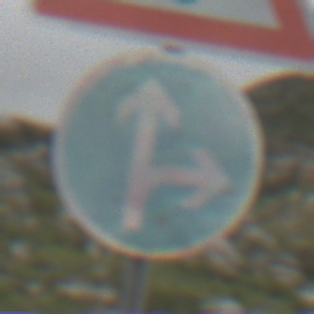
Verkehrszeichen: VorgeschriebeneFahrtrichtungGeradeausOderRechts
Zusatzzeichen oben: Lichtzeichenanlage
Umgebung: Outdoor, Nature
Tageszeit: Midday
Wetter: Overcast
Licht: Natural
Jahreszeit: NotSpecified
Kontrast: LowContrast